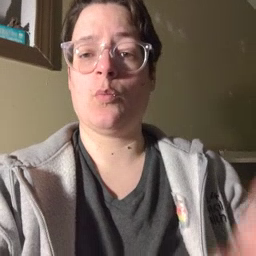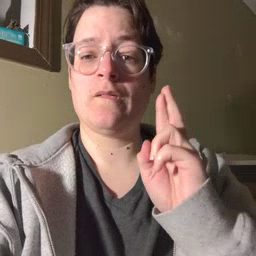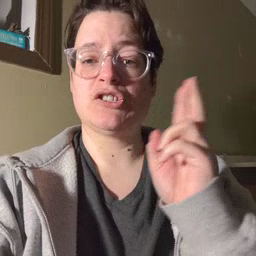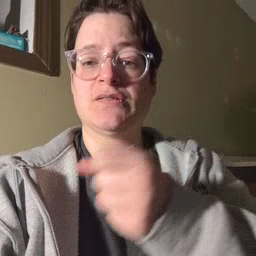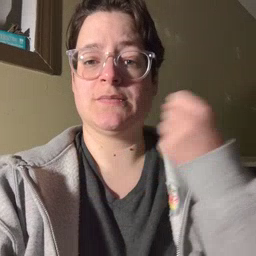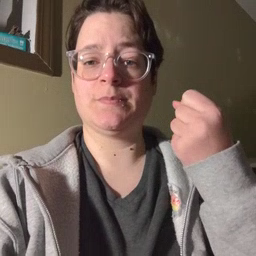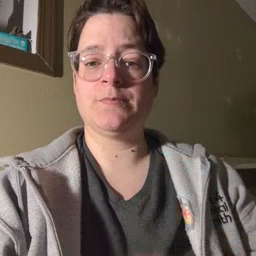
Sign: refrigerator